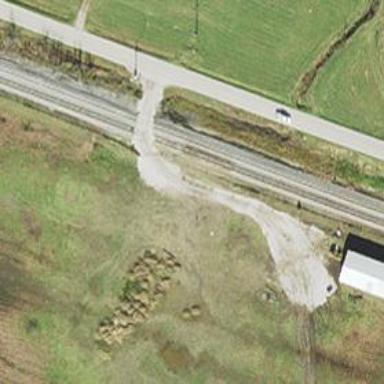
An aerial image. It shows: Railway level crossing.